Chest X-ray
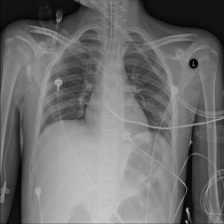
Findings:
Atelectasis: negative
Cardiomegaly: negative
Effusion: negative
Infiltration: negative
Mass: negative
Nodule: negative
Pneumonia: negative
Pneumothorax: negative
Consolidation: negative
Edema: negative
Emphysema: negative
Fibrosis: negative
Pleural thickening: negative
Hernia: negative